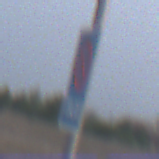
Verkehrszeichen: Taxenstand
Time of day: SunriseSunset
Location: Outdoor (Nature)
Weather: Overcast
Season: NotSpecified
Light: Natural